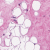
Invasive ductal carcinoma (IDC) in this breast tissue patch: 0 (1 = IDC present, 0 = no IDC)